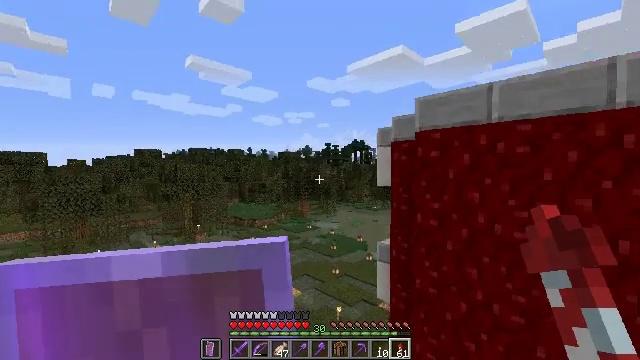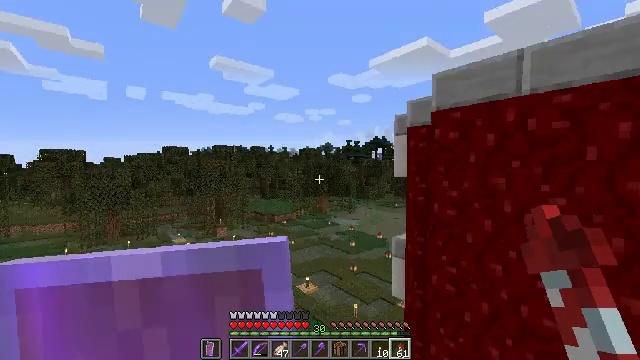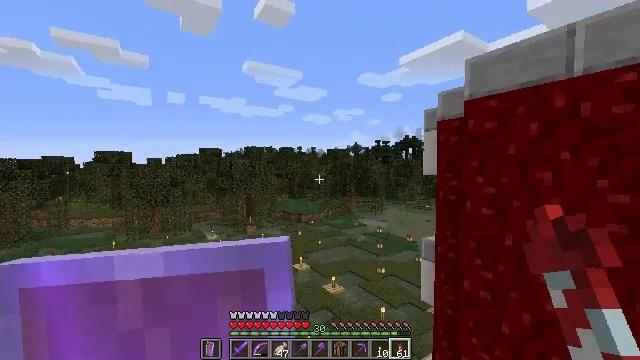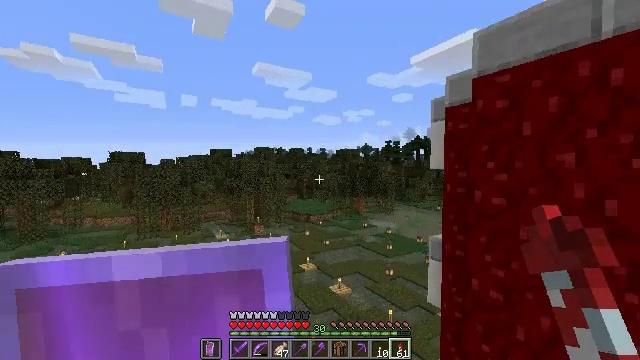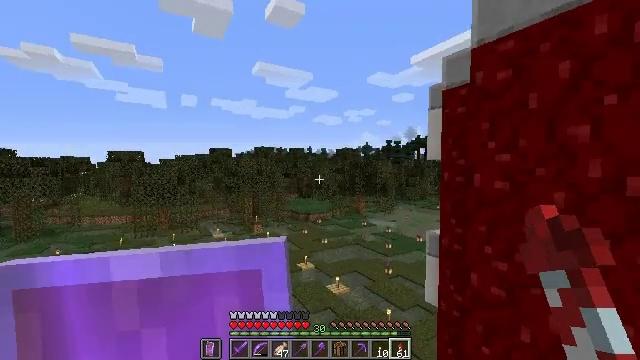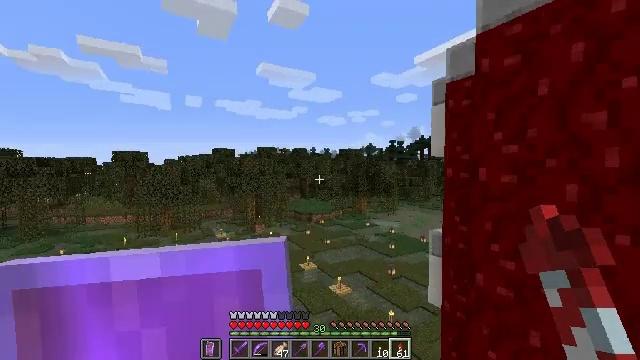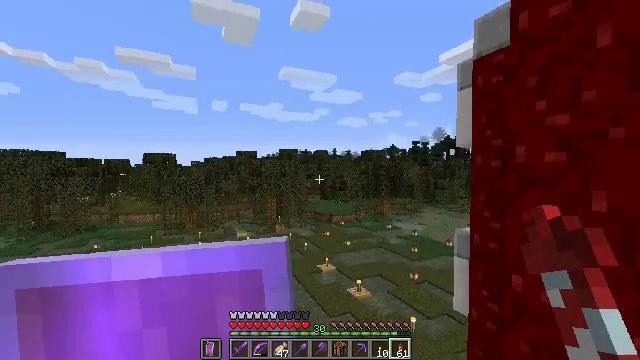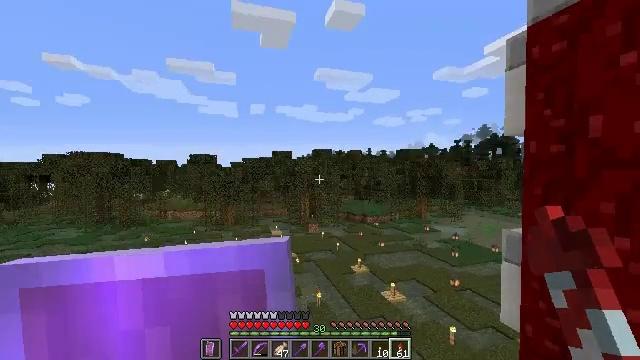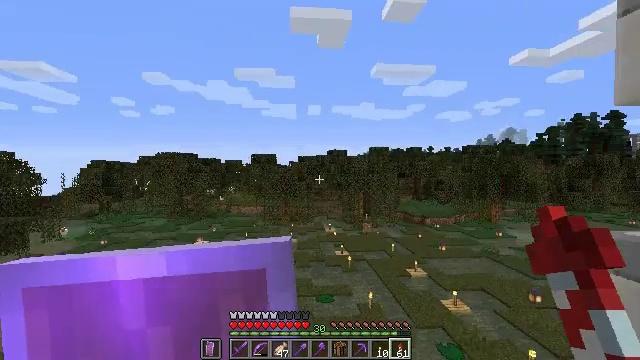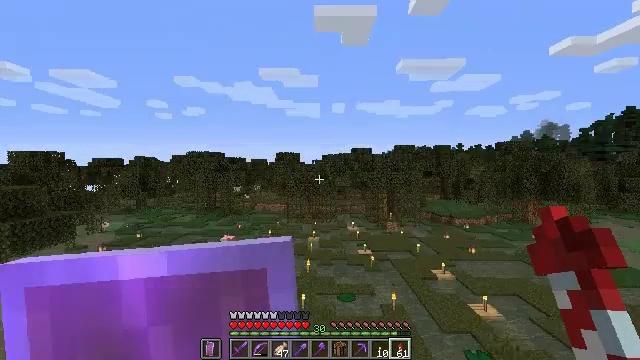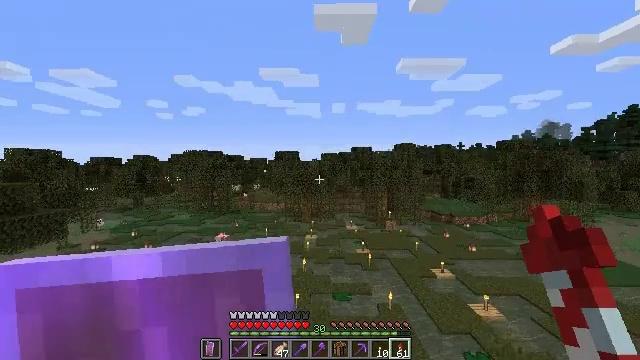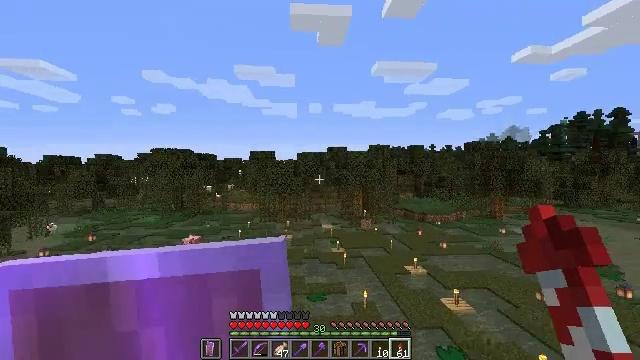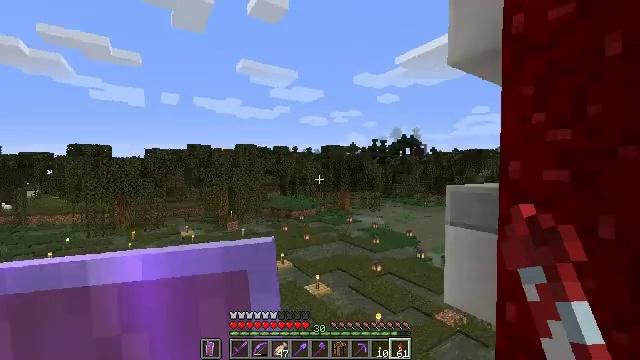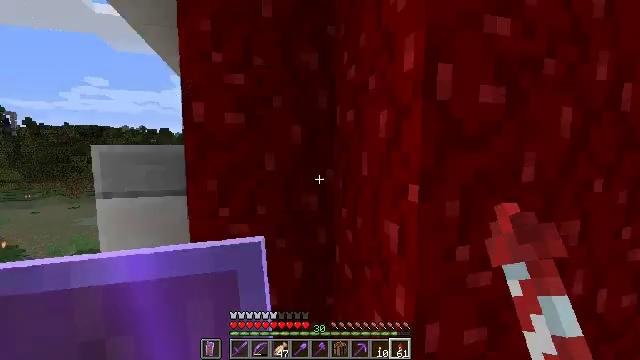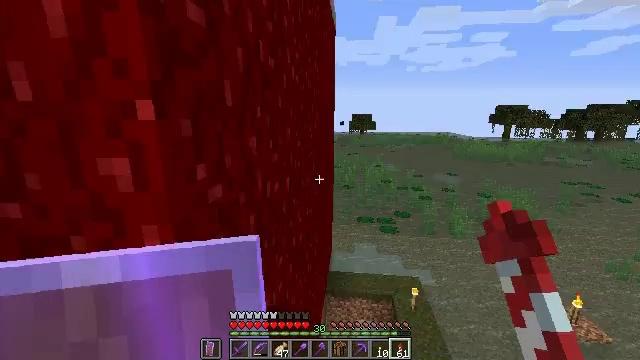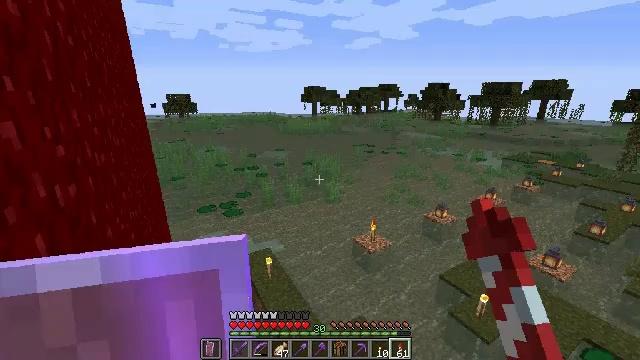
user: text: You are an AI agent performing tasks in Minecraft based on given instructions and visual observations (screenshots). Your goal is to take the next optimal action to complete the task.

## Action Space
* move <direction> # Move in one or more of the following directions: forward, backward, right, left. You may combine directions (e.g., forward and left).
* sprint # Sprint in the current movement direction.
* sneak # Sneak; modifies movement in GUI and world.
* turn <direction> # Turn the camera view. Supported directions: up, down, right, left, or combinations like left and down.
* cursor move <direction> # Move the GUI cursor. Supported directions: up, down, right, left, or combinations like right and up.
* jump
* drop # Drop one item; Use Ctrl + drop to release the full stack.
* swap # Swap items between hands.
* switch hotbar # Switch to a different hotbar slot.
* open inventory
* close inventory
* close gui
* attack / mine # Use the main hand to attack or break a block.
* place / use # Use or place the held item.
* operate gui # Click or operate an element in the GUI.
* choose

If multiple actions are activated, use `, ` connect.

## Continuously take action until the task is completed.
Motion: motion action
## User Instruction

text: Attack the sticky piston to retrieve it.
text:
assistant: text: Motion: turn left
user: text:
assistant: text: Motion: turn left
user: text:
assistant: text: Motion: turn left
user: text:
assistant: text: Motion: no_op
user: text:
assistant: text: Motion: no_op
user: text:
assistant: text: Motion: turn left
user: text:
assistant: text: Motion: turn left
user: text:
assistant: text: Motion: turn left
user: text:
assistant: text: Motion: turn left
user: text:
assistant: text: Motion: no_op
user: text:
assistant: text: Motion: turn right
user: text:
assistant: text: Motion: turn right
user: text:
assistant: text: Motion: turn right and down
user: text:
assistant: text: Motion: turn right and down
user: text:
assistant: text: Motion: turn right and down
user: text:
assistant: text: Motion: turn right
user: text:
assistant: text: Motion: turn right
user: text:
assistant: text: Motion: turn right
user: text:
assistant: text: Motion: turn right
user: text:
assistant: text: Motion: turn right
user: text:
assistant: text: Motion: turn right
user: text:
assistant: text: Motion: turn right
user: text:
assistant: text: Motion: turn right
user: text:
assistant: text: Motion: turn right
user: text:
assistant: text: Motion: turn right
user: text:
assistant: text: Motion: turn right
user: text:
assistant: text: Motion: turn right
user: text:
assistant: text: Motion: no_op
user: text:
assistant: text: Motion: no_op
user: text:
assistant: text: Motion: no_op